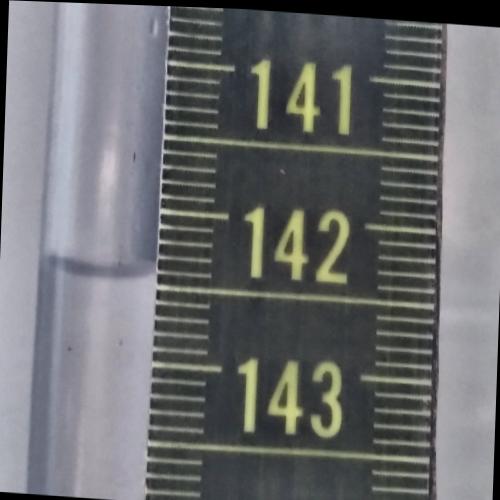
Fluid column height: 142.4 cm